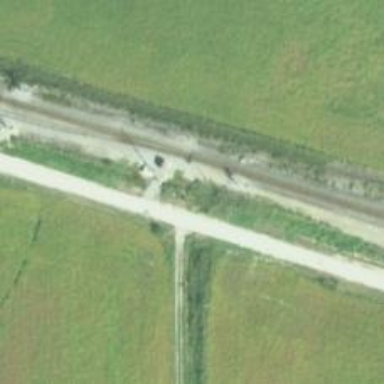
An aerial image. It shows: Railway spur junction.